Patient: sex M, age 76
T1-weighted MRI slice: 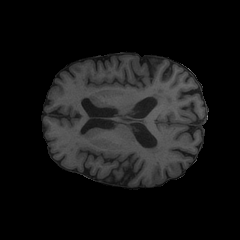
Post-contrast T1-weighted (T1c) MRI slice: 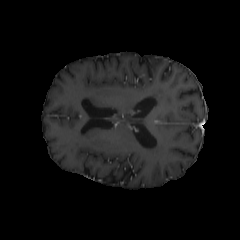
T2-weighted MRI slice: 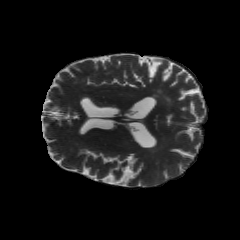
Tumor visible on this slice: no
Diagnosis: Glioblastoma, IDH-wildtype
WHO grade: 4